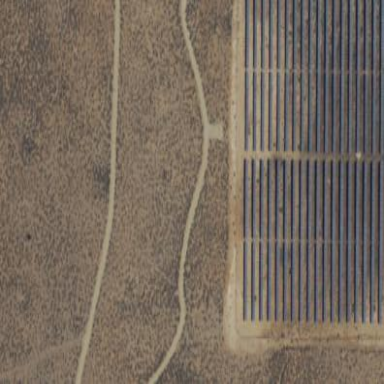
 consisting of solar photovoltaic panels."